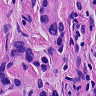
Metastatic tissue present: yes